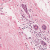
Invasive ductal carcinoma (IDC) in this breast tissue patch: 0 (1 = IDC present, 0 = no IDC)